Question: I have two tables, Customer, and Invoices,I have to list all the customers with their remaining credit. I'm trying to subtract the sum of the Invoice Amount column from the 'CreditLimit' column to give me the remaining credit?

This is my query so far
'''
DECLARE @CreditRemaining INT
SELECT
@CreditRemaining = (c.CreditLimit - SUM(i.Amount))
FROM
Customer c
INNER JOIN
Invoices i on
c.ID = i.customerId
'''
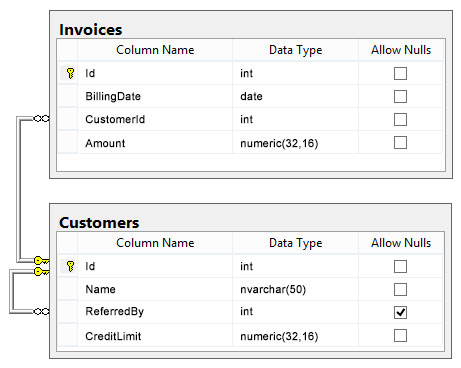
Answer: Use a derived table for the invoice amount 'SUM()', then 'JOIN' back to Customer:
'''
DECLARE @CreditRemaining INT
SELECT @CreditRemaining = (c.CreditLimit - TotalSpent)
FROM Customer c
INNER JOIN (SELECT SUM(Amount) TotalSpent, CustomerID
FROM Invoices
GROUP BY CustomerID) i ON i.CustomerID = c.ID
'''
As others mentioned, this is assuming you are limiting your selection to one customer.
For all customers, just use a select:
'''
SELECT C.Name, (c.CreditLimit - TotalSpent) CreditRemaining
FROM Customer c
INNER JOIN (SELECT SUM(Amount) TotalSpent, CustomerID
FROM Invoices
GROUP BY CustomerID) i ON i.CustomerID = c.ID
GROUP BY C.Name
'''